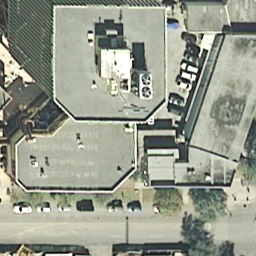
Label: buildings